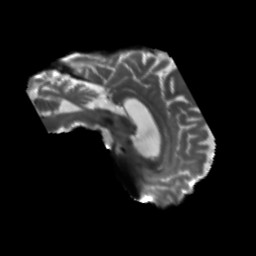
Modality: T2w
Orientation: sagittal
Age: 52
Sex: male
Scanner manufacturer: siemens
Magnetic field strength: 3 T
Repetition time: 5.47 s
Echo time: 0.0854 s